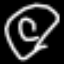
Label: donut